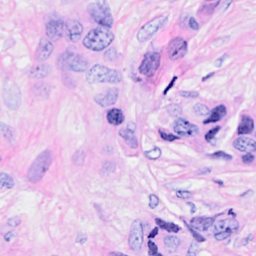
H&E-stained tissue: Breast